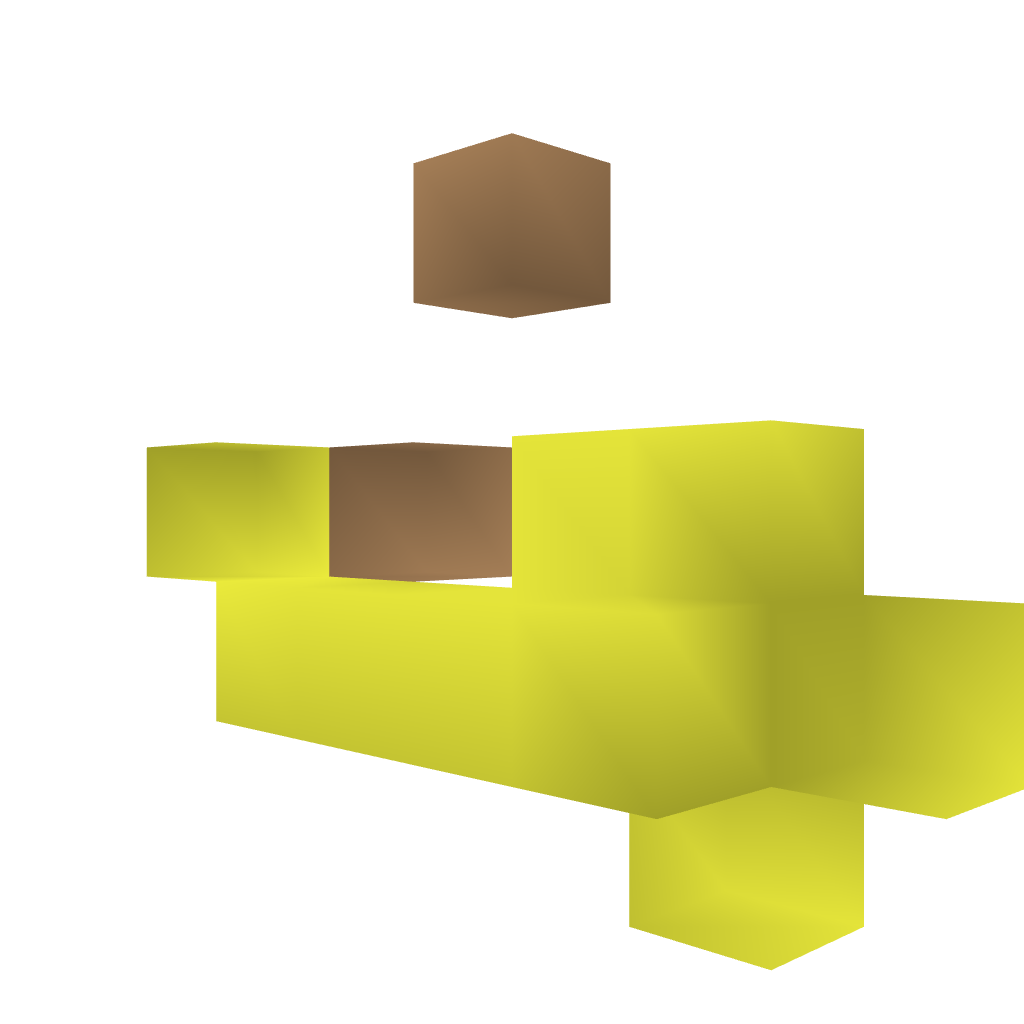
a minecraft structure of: Shop (Dispenser) bad low quality